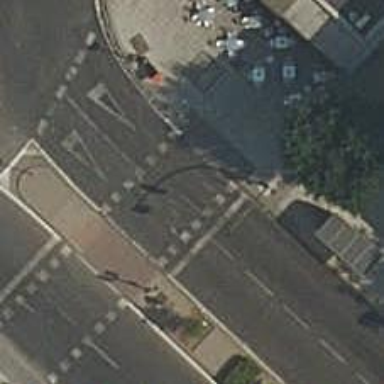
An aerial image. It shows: Crossing with traffic signals.